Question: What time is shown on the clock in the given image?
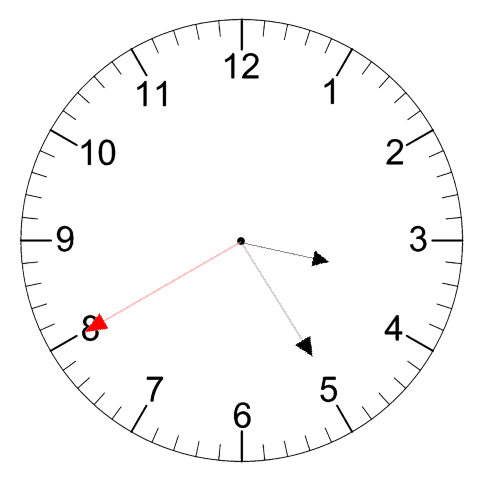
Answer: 03:24:40